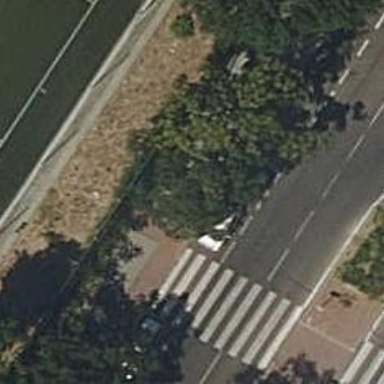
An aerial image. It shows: Bus stop with platform for public transport.